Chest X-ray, PA view. Patient: 61 years old, sex M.
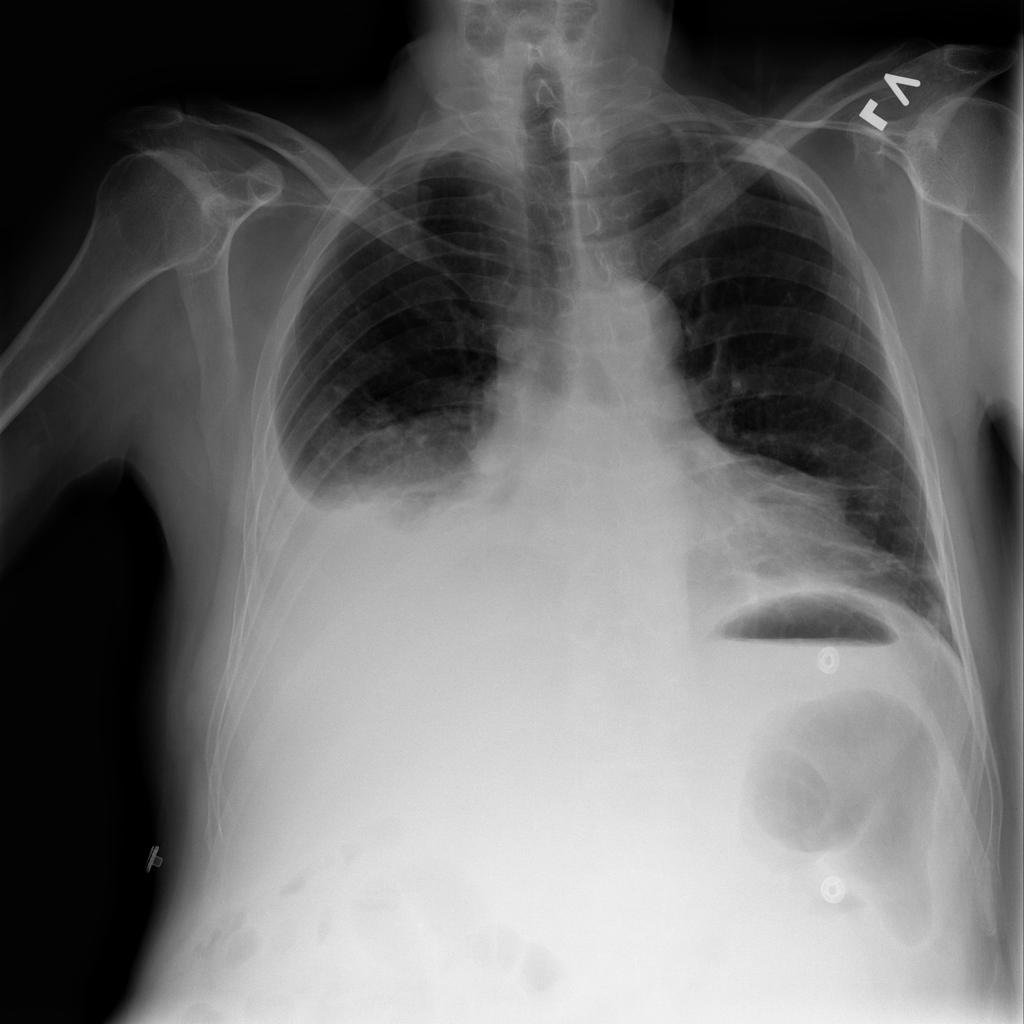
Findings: Consolidation, Effusion